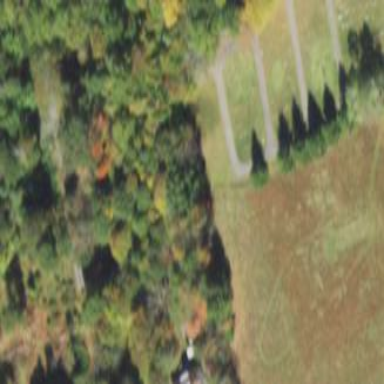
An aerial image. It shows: Cemetery.